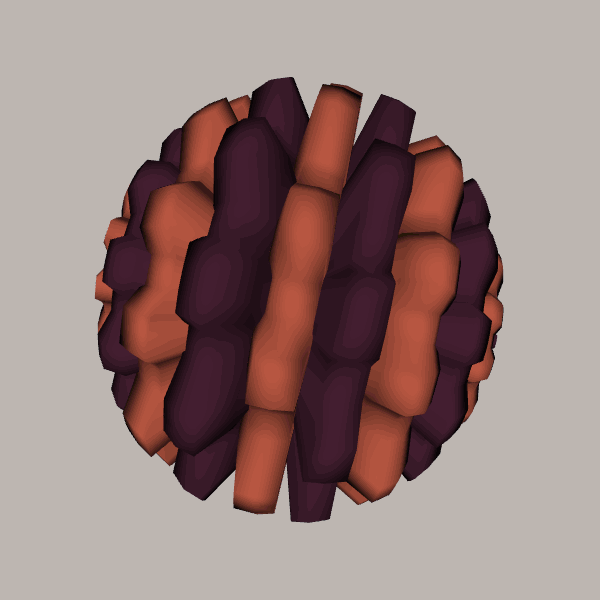
Background: light